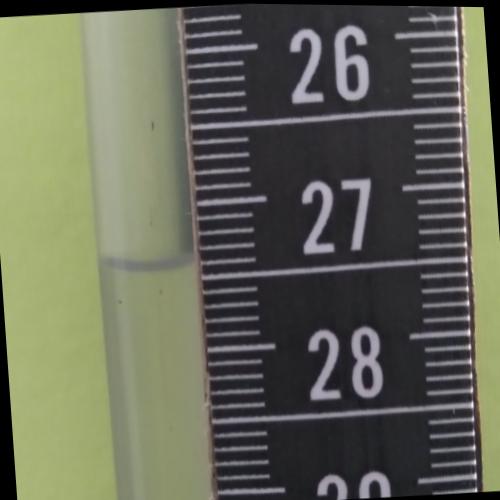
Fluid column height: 27.4 cm